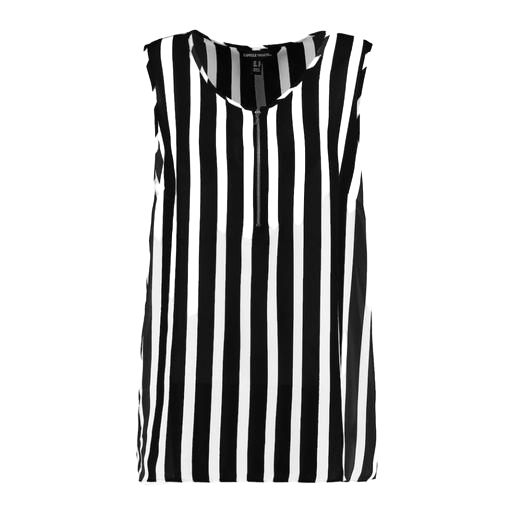
black striped half-zip sleeveless blouse, sleeveless black and white stripes, black and white striped tank top, white background